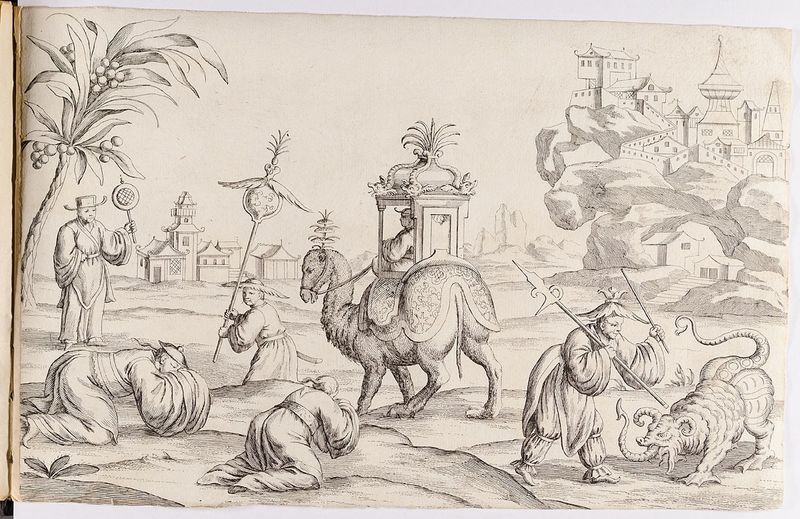
Titel: Chinadarstellung
Künstler: Martin Engelbrecht
Standort: Hamburg
Institution: Museum für Kunst und Gewerbe Hamburg
Schlagwörter: männer, gebäude, haus, tiere, fächer, architektur, barock, pflanzen, japan, papier, fels, wüste, dorf, grafik, graphik, palme, fotografie, photographie, orient, asien, druckgraphik, druckgrafik, stich, china, fabelwesen, kupferstich, ungeheuer, monster, kamel, wasserzeichen, fabeltier, fabeltiere, phantastik, zwitterwesen, monstrum, trampeltier, mönner, das, phantastische, reproduktionen, barockzeit, barockzeitalter, druckerzeugnisse, völker, nationalitäten, gegenstände, ornamentstich, vorlageblätter, chinesendarstellungen, länder, fantastische, parallelwelt, phantasiewelt, manticor